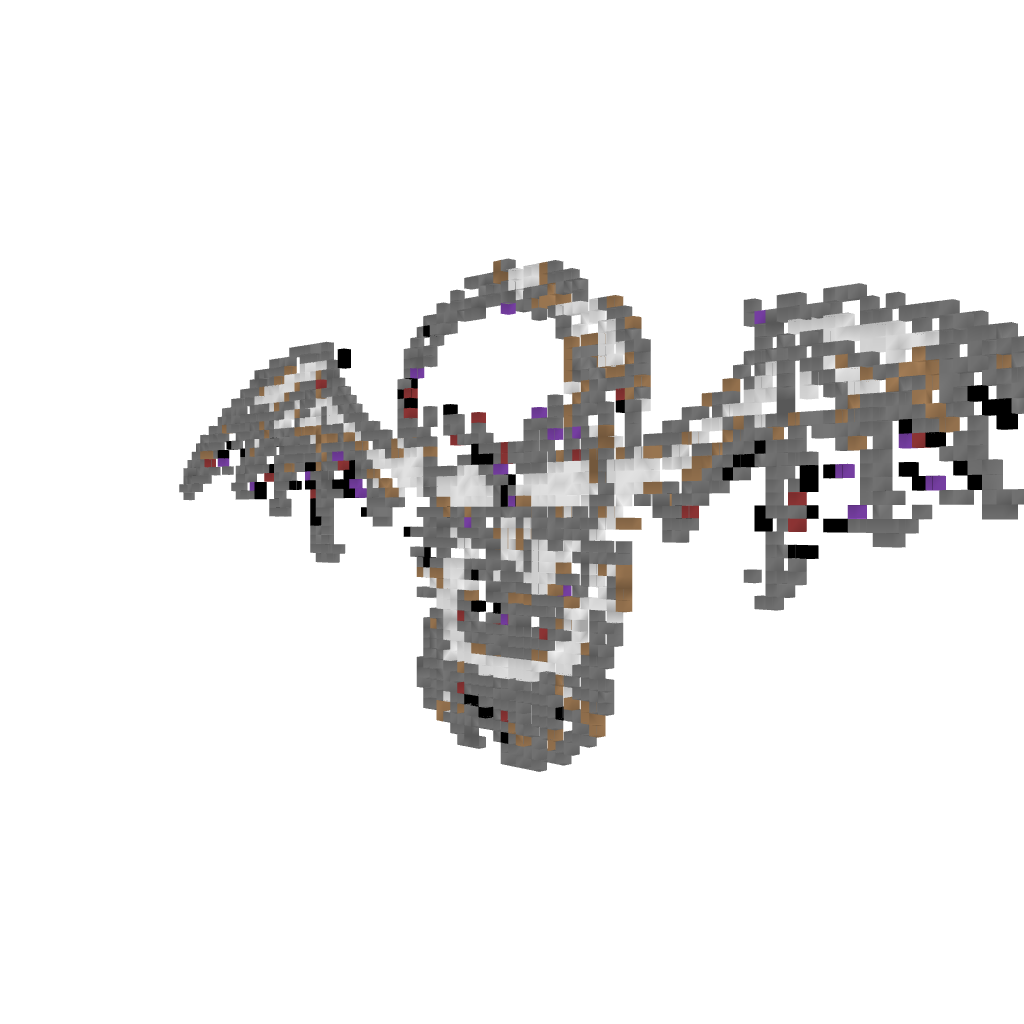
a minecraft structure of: Avenged Sevenfold Logo bad low quality